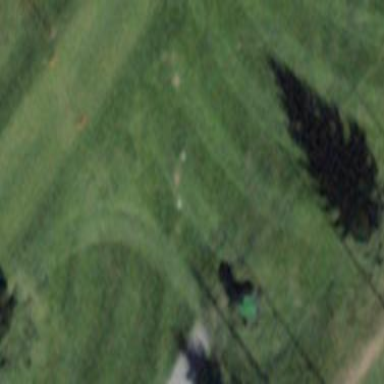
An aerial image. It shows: Grass area designated as golf tee.